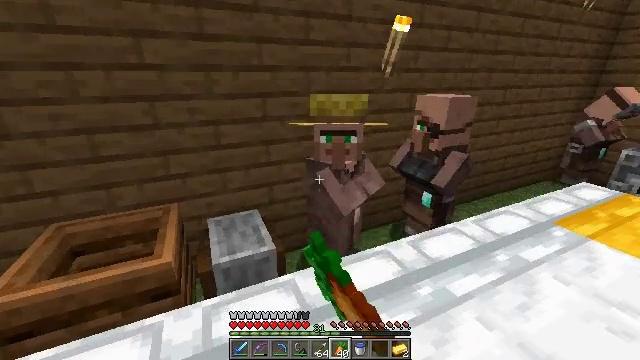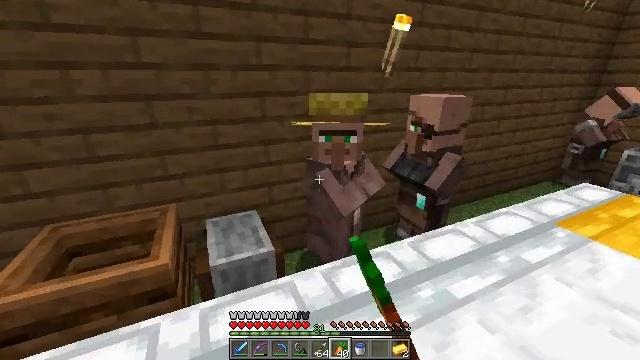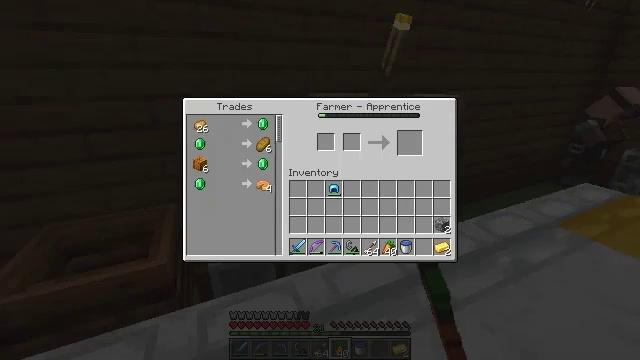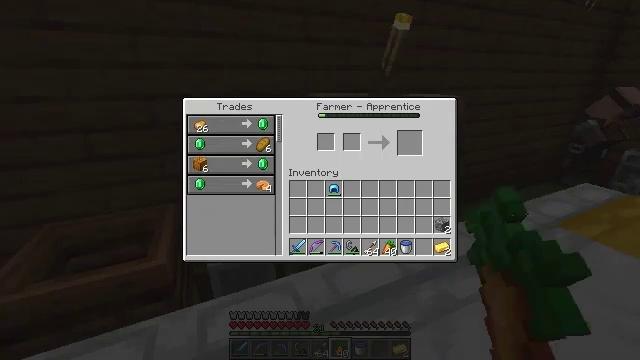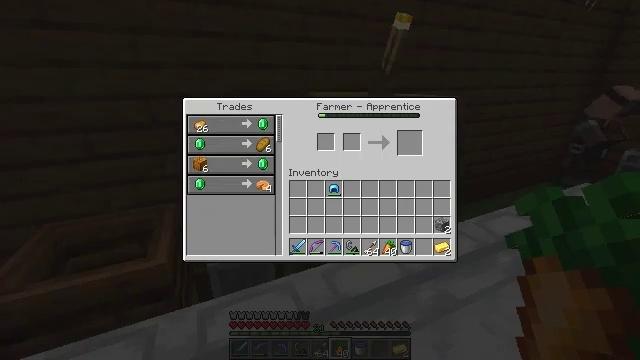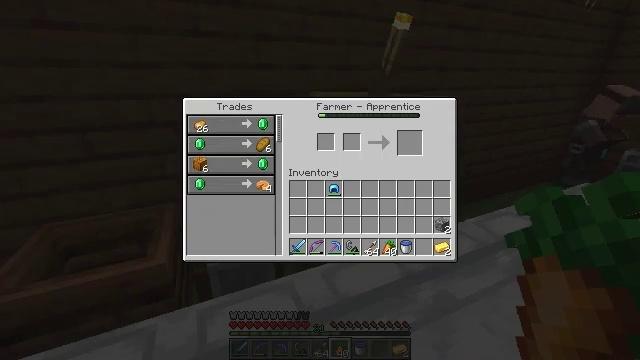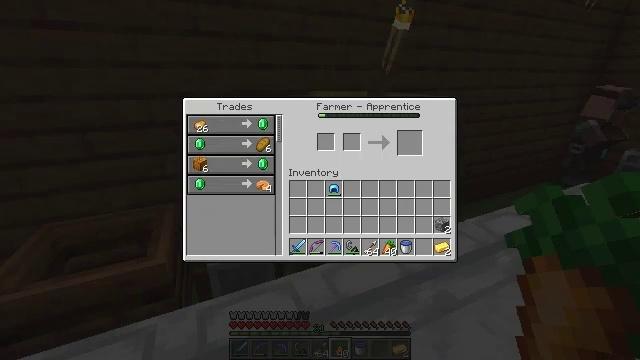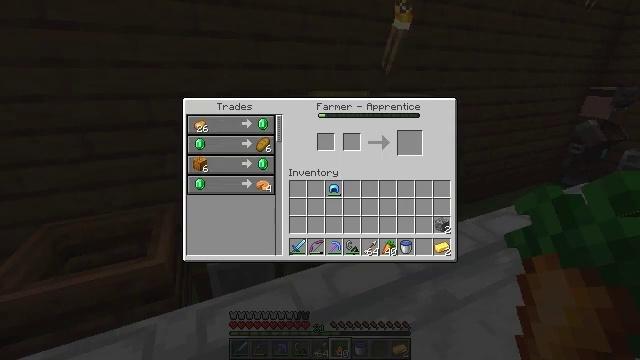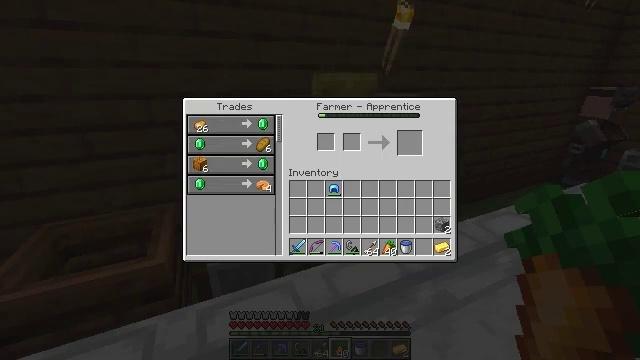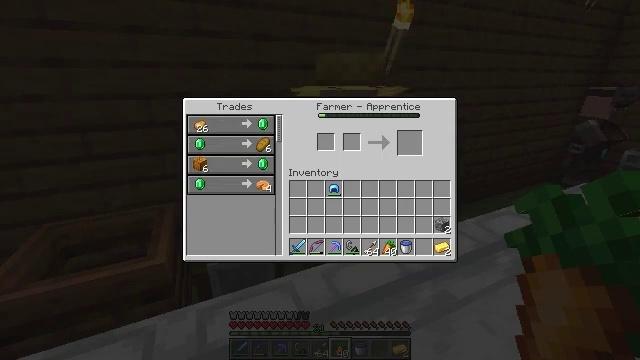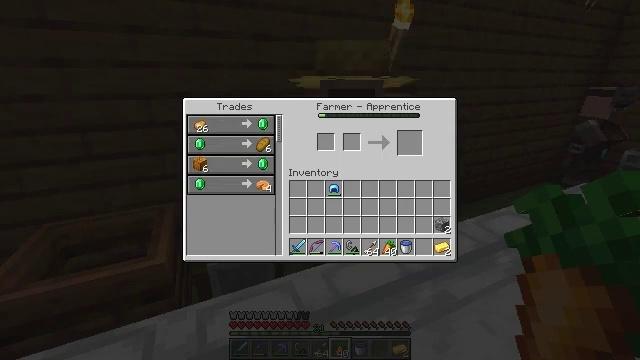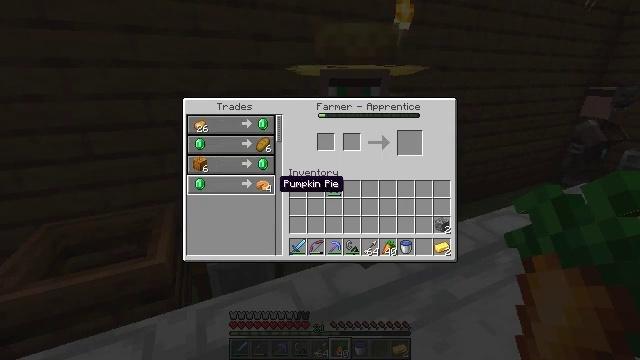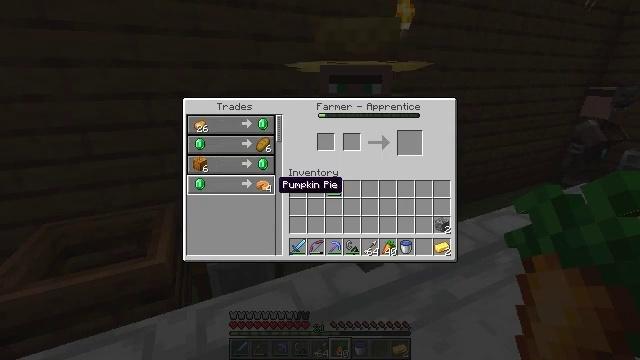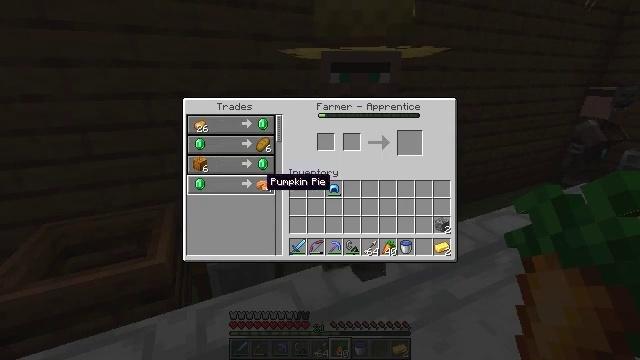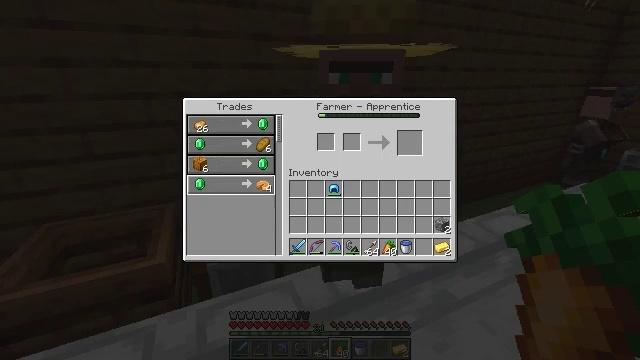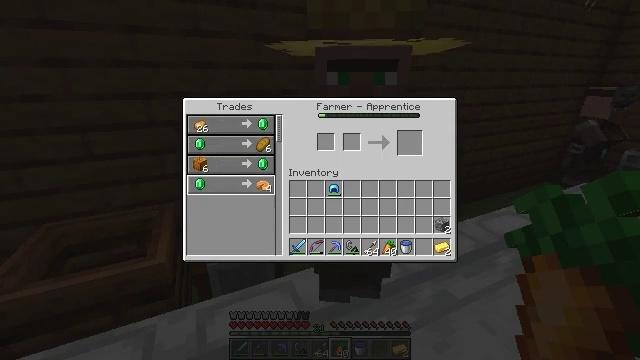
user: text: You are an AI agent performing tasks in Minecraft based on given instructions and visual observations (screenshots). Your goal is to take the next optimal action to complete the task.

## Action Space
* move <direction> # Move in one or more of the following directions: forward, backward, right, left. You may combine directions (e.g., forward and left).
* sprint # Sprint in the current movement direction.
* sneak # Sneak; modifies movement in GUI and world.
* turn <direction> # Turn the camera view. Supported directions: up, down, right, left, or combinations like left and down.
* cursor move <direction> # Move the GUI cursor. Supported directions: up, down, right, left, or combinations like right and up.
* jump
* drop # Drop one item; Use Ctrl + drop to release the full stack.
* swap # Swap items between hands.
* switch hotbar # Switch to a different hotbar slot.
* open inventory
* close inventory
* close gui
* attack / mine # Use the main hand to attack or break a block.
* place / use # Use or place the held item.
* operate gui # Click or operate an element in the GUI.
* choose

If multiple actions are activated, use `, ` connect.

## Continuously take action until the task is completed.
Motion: motion action
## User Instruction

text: Put pumpkin, sugar, and an egg in the crafting grid for a pumpkin pie.
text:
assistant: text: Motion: no_op
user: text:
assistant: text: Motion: no_op
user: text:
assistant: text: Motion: no_op
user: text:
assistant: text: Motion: no_op
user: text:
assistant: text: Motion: cursor move up
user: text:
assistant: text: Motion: no_op
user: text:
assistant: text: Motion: no_op
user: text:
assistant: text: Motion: cursor move left
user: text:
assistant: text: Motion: cursor move left
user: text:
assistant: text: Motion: cursor move down
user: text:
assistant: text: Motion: cursor move left and down
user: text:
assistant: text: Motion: no_op
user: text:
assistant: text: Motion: cursor move left
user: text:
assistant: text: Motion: cursor move left and up
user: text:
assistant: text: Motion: no_op
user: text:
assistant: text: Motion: no_op
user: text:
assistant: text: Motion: cursor move up
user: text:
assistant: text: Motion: cursor move up
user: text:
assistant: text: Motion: cursor move up
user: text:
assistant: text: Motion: no_op
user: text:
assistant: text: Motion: no_op
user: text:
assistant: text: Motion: operate gui
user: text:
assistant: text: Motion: operate gui
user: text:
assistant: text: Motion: operate gui
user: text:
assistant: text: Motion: no_op
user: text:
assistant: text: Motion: no_op
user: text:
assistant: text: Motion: no_op
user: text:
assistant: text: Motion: no_op
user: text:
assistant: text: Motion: operate gui
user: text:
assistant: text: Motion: operate gui